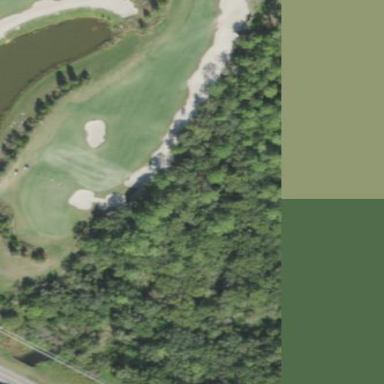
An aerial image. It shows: Golf bunker filled with natural sand.